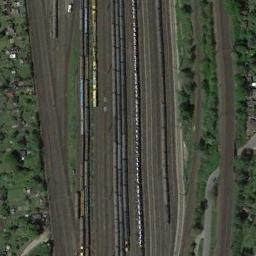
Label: railway